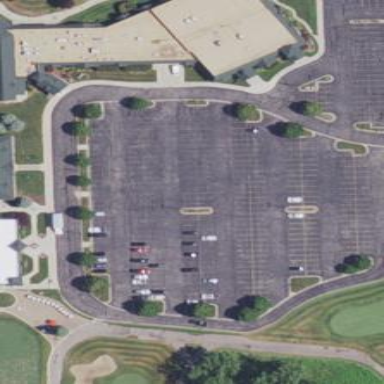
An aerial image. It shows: Parking area.